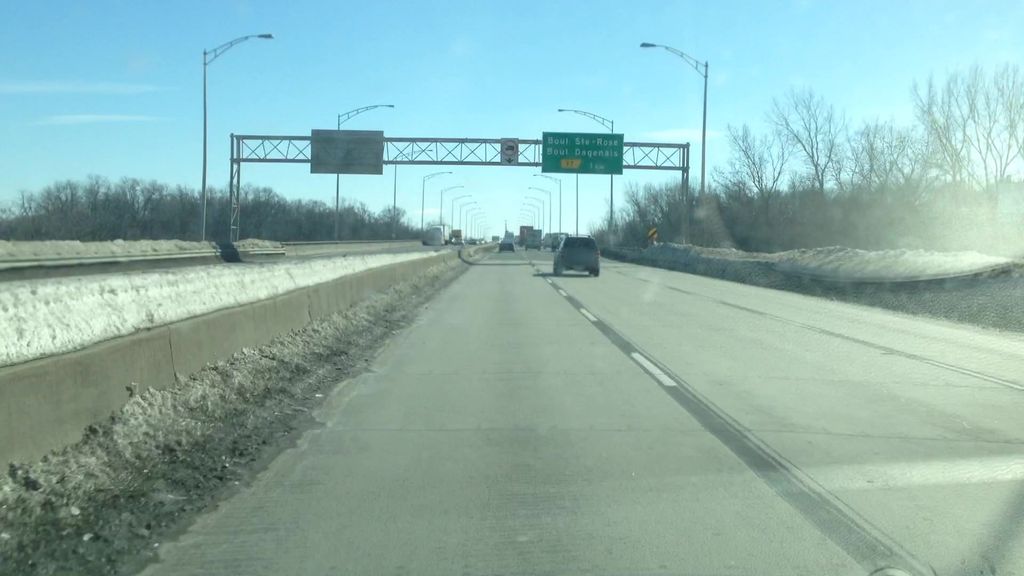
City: montreal